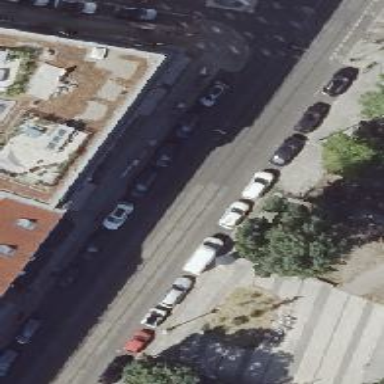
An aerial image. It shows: Parallel parking lane.